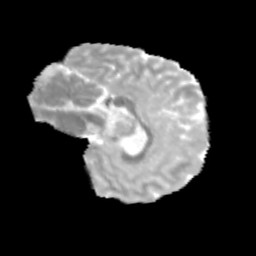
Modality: MD
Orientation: sagittal
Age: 11
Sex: male
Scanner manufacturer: siemens
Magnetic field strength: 3 T
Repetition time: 3.8 s
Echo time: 0.07 s